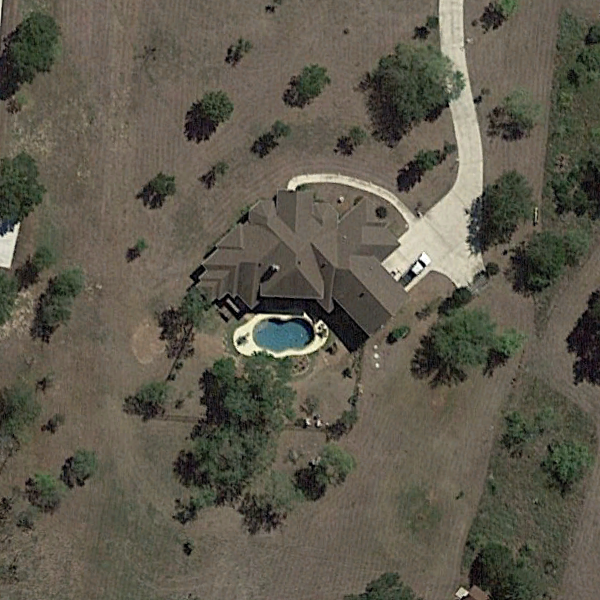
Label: SparseResidential